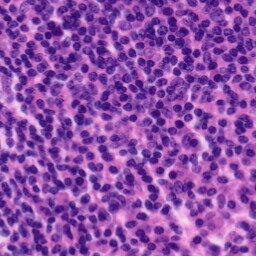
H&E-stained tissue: Tonsil